Field crop: maize
Growth stage: 2
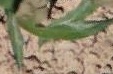
Species: maize